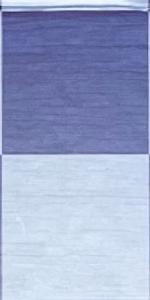
Label: Empty